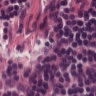
Metastatic tissue present: no